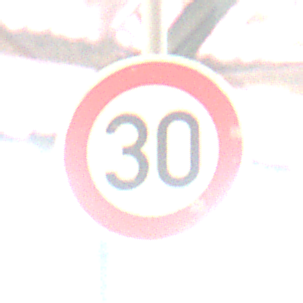
Verkehrszeichen: Geschwindigkeit30
Umgebung: Roofed, Special
Tageszeit: MorningAfternoon
Wetter: NotSpecified
Licht: Artificial
Jahreszeit: NotSpecified
Kontrast: MediumContrast